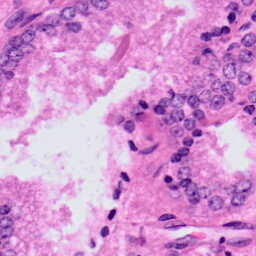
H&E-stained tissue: Prostate